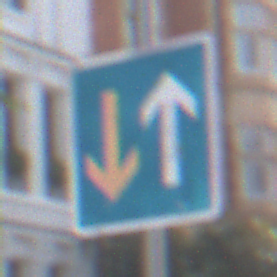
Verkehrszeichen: VorrangVorGegenverkehr
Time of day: MorningAfternoon
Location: Outdoor (Urban)
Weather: PartlyCloudy
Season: NotSpecified
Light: Natural